Question: I need to position the word "Share" within the blue box on the right side, see below:

I have a div that contains the word Share within another div with an ul:
'''
<div id="menuBox">
<ul class="textMenu">
<li>Web Design / HTML</li>
<li>Design Basics</li>
<li>Learn HTML CSS XML</li>
<li>Careers</li>
</ul>
<div id="share">
Share
</div>
'''
And this is the css:
'''
#menuBox
{
width:65%;
height:2%;
margin-left:auto;
margin-right:auto;
position: relative;
margin-top:100px;
clear: both;
background: #4789c1;
background-image: -webkit-linear-gradient(top, #4789c1, #286294);
background-image: -moz-linear-gradient(top, #4789c1, #286294);
background-image: -ms-linear-gradient(top, #4789c1, #286294);
background-image: -o-linear-gradient(top, #4789c1, #286294);
background-image: linear-gradient(to bottom, #4789c1, #286294);
}
.textMenu
{
color:white;
list-style-type: none;
margin-bottom:0px;
}
li
{
display:inline;
padding-right:10px;
padding-left:10px;
border-right: 2px solid white;
text-align:center;
}
#bigBox
{
width:65%;
height:80%;
margin-left:auto;
margin-right:auto;
margin-top:100px;
position: relative;
background-color:white;
box-shadow:0px 3px 3px 3px #C0C0C0;
}
#share
{
float:right;
position:relative;
}
'''
I believe that this issue is because there is no enough space on the blue box for the word "Share" but I do not know how to fix this, I tried adding marging-left and marging-right, but that is not working. I also tried paddings and 'position:absolute;' but that doesn't fix the issue. Any help? Thanks
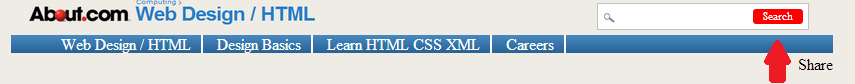
Answer: You could simply switch the order of the share div and the textMenu list.
<URL>
'''
<div id="menuBox">
<div id="share">Share</div>
<ul class="textMenu">
<li>Web Design / HTML</li>
<li>Design Basics</li>
<li>Learn HTML CSS XML</li>
<li>Careers</li>
</ul>
</div>
'''
The reason for this is that the list already takes up 100% width, so if I add the right-floated share div afterwards - it gets knocked down under the menu.